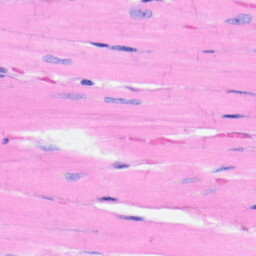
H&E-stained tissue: Heart